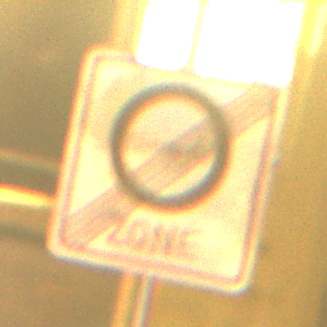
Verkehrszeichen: EndeUmweltzone
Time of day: Night
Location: Outdoor (Urban)
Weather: Clear
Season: NotSpecified
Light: Artificial